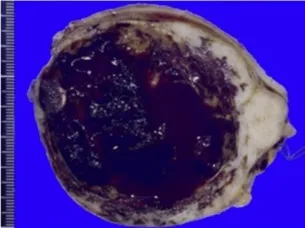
Histopathological examination of the first tumor specimen. A. The cut surface of the white tumor. The tumor had a smooth surface and enclosed a cystic cavity containing a blood clot.
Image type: medical_photograph (other_medical_photograph)